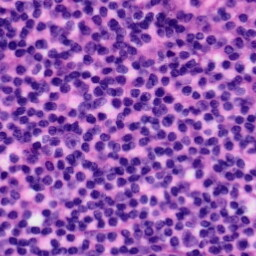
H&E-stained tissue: Tonsil